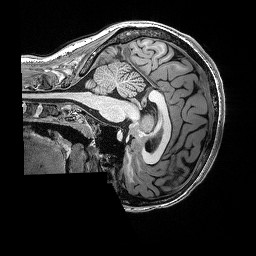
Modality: T1w
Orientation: sagittal
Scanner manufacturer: siemens
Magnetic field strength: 3 T
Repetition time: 2.53 s
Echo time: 0.0033 s